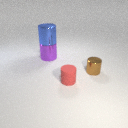
small red rubber cylinder in front of small brown metal cylinder